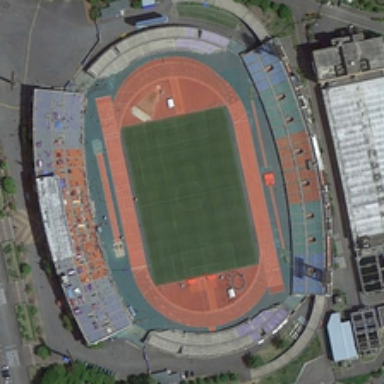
Some green trees are around a stadium .